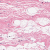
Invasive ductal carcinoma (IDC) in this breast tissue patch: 0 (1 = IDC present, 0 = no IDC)